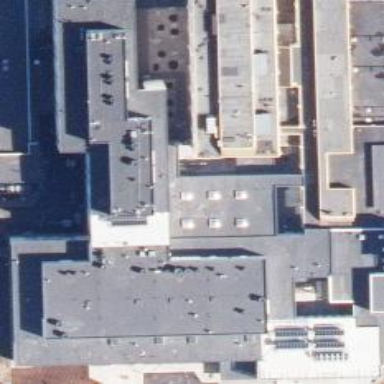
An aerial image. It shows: Hospital building.